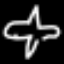
Label: airplane